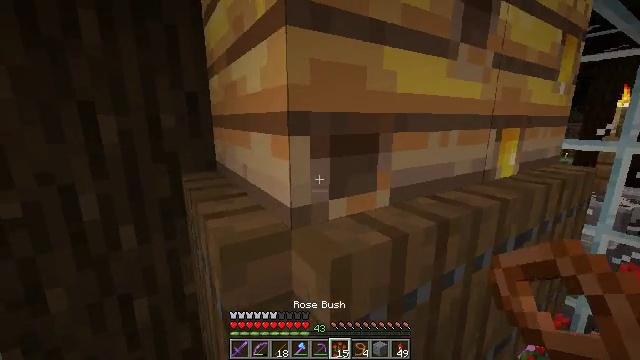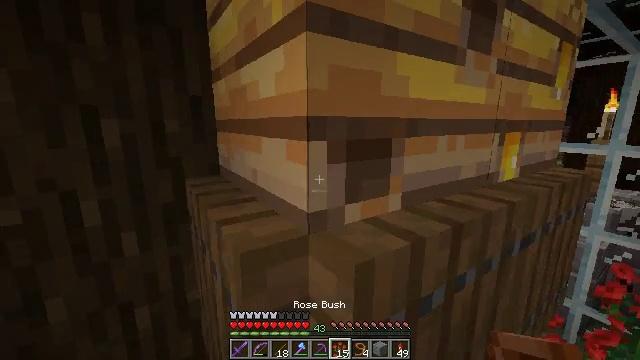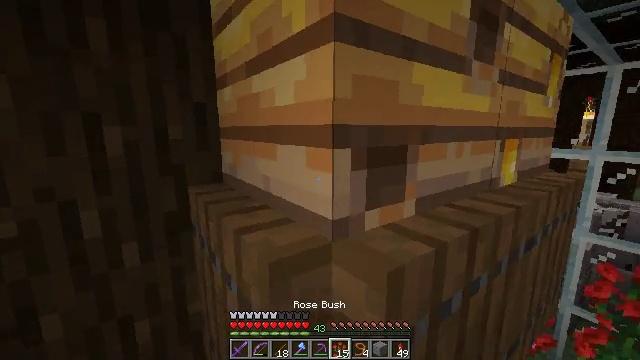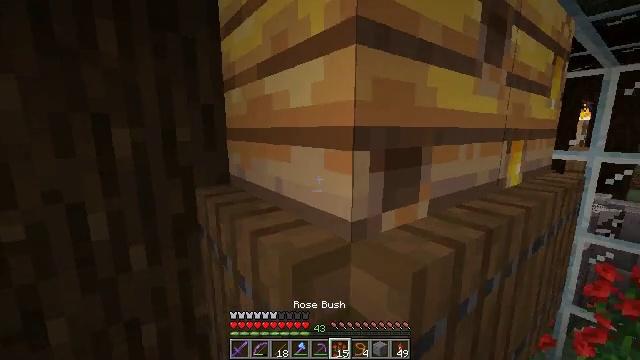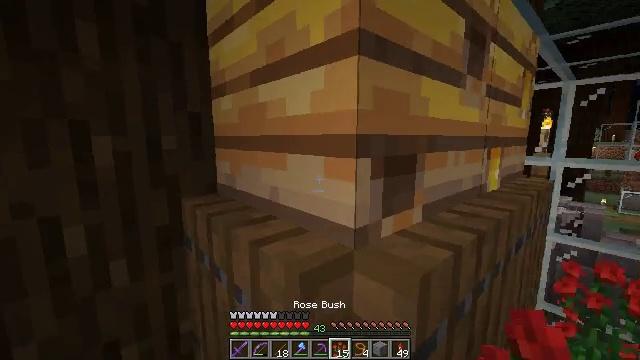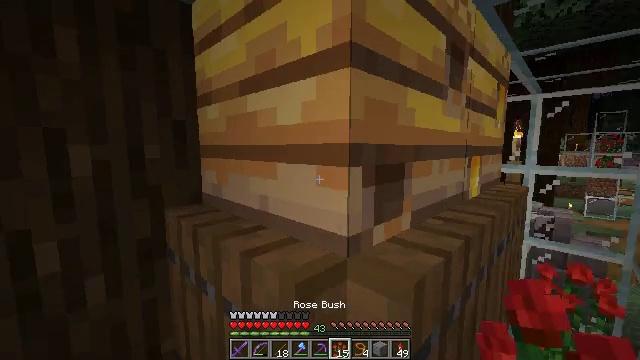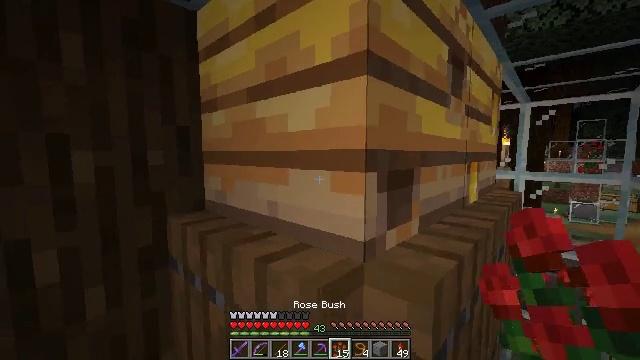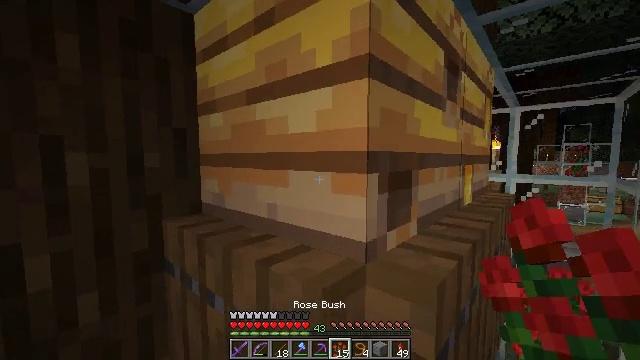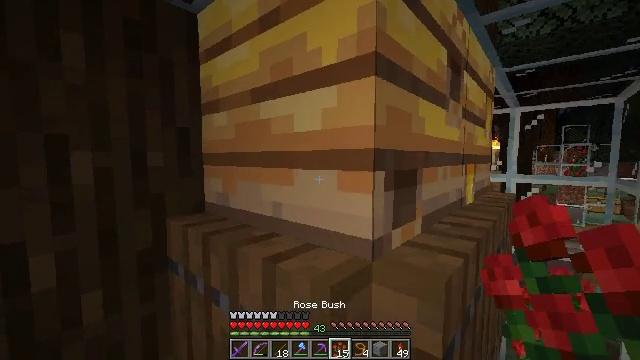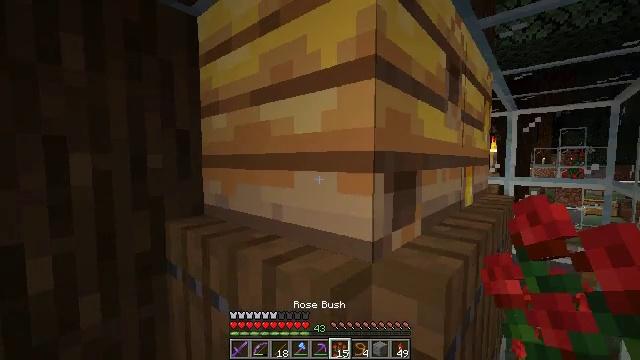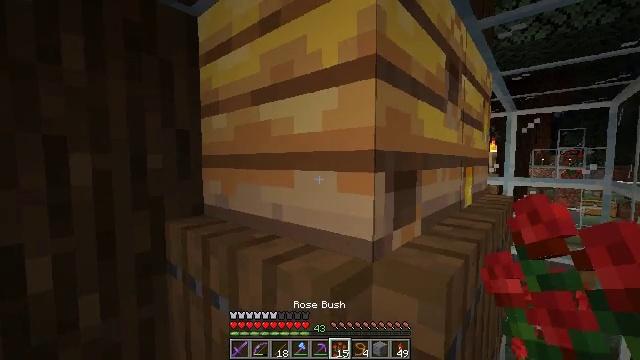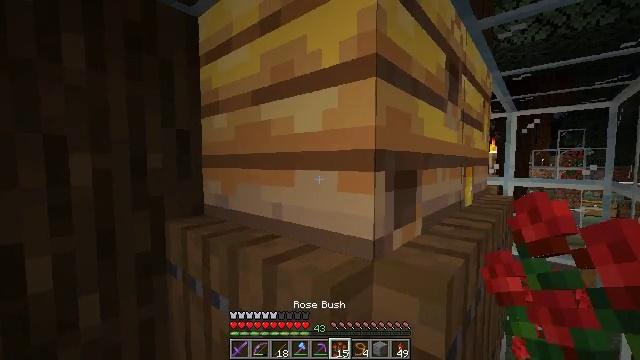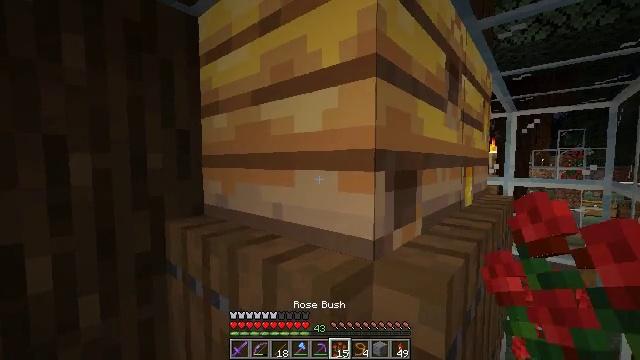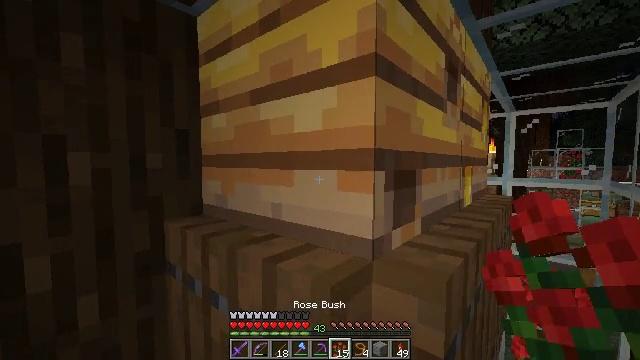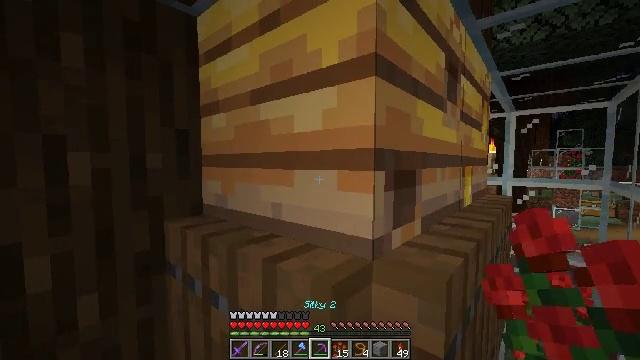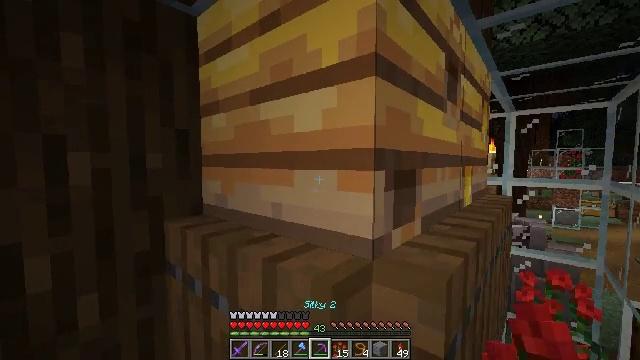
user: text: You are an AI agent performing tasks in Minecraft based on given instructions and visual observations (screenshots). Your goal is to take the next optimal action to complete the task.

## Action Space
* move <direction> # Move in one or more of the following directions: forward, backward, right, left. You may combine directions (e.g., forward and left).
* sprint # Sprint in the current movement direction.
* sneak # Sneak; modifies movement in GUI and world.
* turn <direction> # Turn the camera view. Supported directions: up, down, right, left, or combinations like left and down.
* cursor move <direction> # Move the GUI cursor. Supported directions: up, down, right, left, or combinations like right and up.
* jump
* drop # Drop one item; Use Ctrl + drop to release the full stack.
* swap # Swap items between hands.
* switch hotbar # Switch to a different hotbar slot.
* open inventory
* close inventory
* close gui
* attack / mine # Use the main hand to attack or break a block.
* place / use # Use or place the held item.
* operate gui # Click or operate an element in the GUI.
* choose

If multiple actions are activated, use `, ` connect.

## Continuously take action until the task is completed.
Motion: motion action
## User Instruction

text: Obtain a bee nest using a tool.
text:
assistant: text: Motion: move left, sneak, turn right
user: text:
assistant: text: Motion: move left, sneak, turn right and up
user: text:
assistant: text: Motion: move left, sneak
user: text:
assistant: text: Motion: move left, sneak, turn right and up
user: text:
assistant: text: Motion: move left, sneak, turn right and up
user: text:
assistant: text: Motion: sneak, turn right and up
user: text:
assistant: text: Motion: sneak, turn right
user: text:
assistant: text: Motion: sneak
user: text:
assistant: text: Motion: sneak
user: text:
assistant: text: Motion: sneak
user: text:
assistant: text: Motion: sneak
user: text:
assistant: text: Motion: sneak
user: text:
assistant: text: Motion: sneak
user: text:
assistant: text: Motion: sneak
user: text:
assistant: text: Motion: sneak
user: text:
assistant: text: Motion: sneak
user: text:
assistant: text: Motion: sneak
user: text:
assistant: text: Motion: sneak, turn right
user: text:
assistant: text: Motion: sneak, turn right and up
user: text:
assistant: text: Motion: move forward, sneak, turn right and up
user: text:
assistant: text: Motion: move forward, sneak, turn up
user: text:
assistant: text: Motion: move forward, sneak, turn up
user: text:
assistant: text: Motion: move forward, sneak, turn up
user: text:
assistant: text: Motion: move forward, sneak, turn up
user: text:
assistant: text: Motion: sneak
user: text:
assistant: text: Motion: sneak, attack / mine
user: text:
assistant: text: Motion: sneak, attack / mine
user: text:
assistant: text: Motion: sneak, attack / mine
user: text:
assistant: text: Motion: sneak, attack / mine
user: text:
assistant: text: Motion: sneak, turn right and up, attack / mine